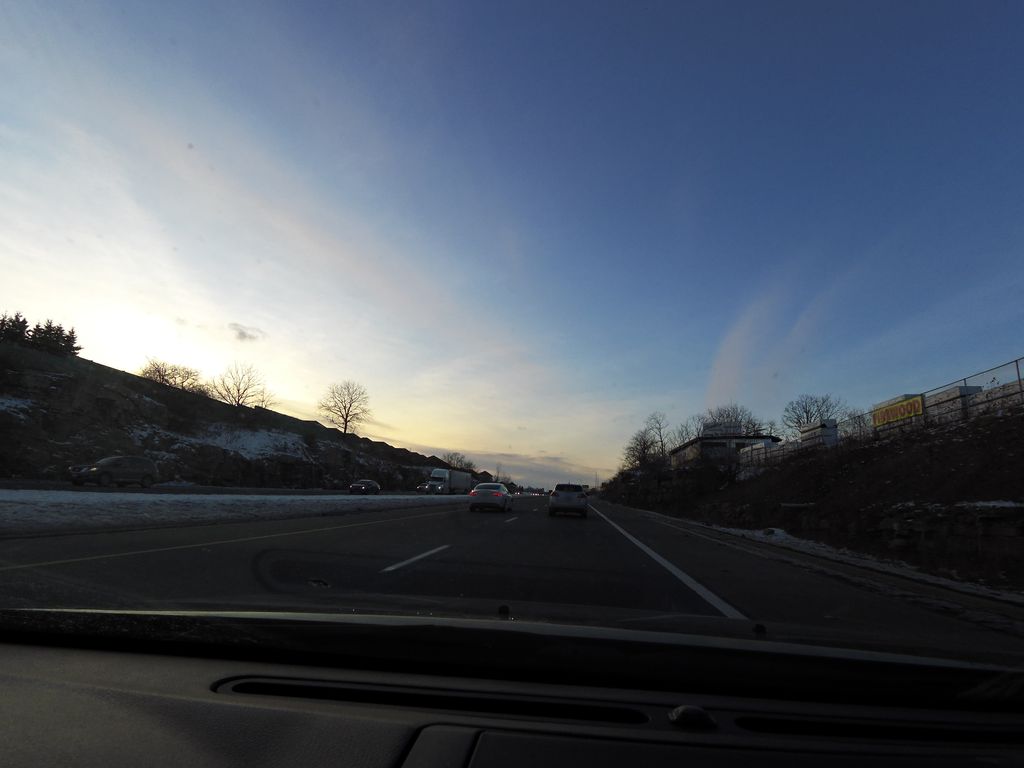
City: hamilton